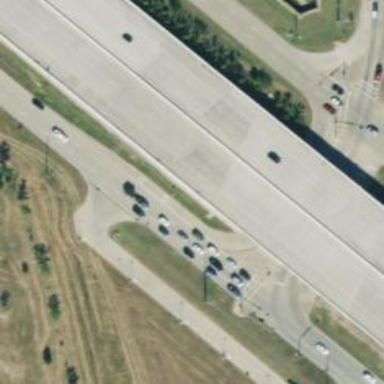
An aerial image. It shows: Secondary road with frontage road alongside.